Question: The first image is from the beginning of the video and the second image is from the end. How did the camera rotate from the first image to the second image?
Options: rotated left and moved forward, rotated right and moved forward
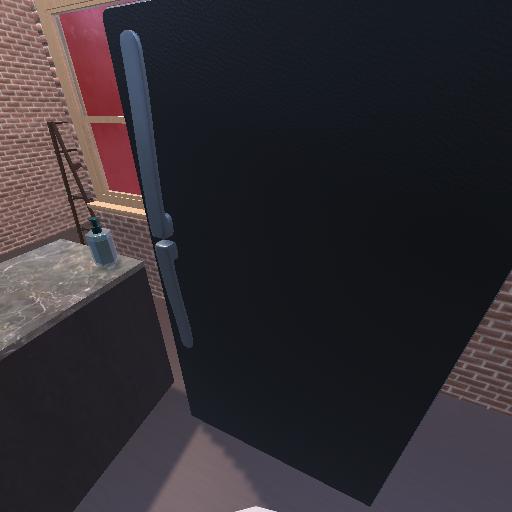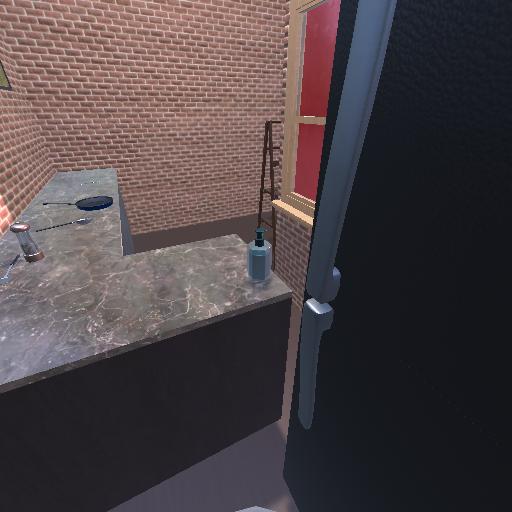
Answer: rotated left and moved forward